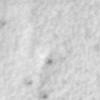
Label: no_change